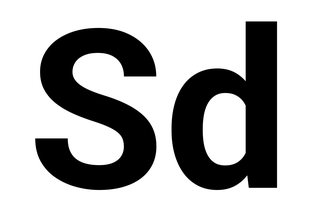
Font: Roboto_Bold